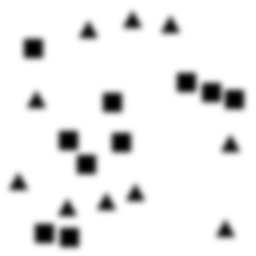
Squares: 10
Triangles: 10
Stars: 0
Total shapes: 20